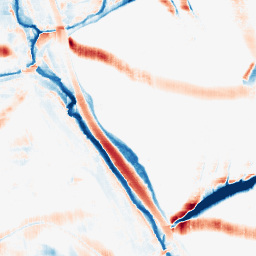
Category: morphological
Decomposition family: morphological_square
Decomposition parameters: operation: average
size: 20
Upsampling method: sinc_blackman
Upsampling parameters: scale: 4
kernel_size: 16
Upsampling scale: 4